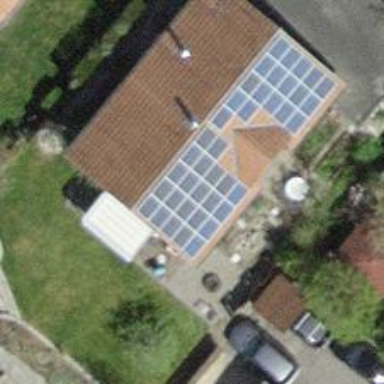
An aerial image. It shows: Solar power generator using photovoltaic panels.